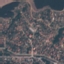
Label: Residential